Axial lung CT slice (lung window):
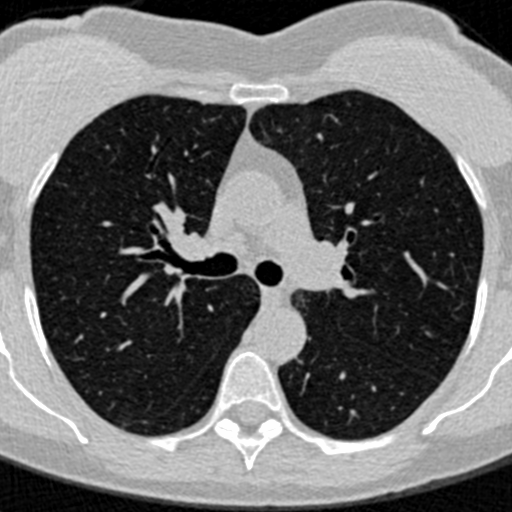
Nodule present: no